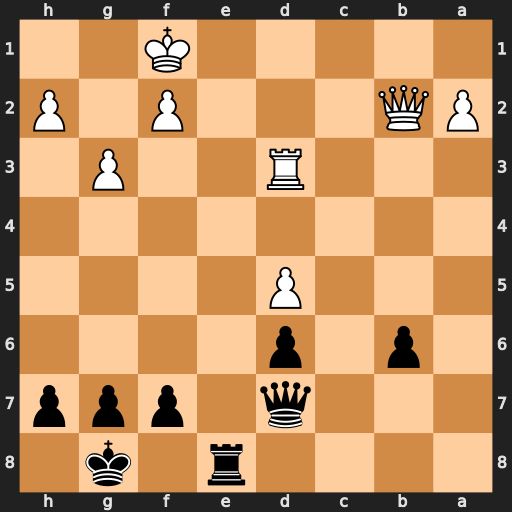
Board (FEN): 4r1k1/3q1ppp/1p1p4/3P4/8/3R2P1/PQ3P1P/5K2
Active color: b
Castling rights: -
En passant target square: -
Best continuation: Qh3+ Kg1 Re1#